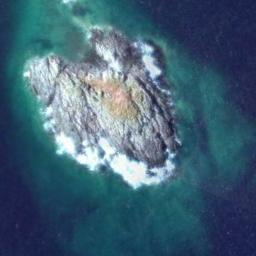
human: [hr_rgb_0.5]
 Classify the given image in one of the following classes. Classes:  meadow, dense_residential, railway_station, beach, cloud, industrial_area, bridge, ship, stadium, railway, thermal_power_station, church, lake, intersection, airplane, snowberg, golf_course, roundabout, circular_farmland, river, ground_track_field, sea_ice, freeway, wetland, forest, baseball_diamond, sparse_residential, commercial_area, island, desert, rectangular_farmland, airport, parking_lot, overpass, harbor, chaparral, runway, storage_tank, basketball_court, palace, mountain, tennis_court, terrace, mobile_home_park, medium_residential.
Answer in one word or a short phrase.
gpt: island